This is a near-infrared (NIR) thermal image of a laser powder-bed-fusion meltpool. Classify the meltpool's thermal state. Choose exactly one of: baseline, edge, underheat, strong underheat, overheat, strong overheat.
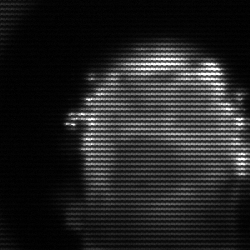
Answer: baseline